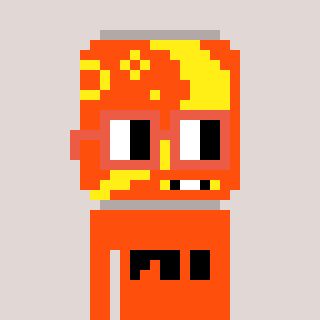
a pixel art character with square orange glasses, a pop-shaped head and a orange-colored body on a warm background